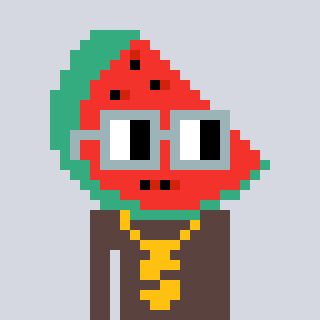
a pixel art character with square dark gray glasses, a watermelon-shaped head and a darkbrown-colored body on a cool background